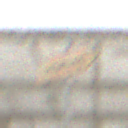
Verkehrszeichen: UmleitungswegweiserRechtsweisend
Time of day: MorningAfternoon
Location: Roofed (Suburban)
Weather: PartlyCloudy
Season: Winter
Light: Natural